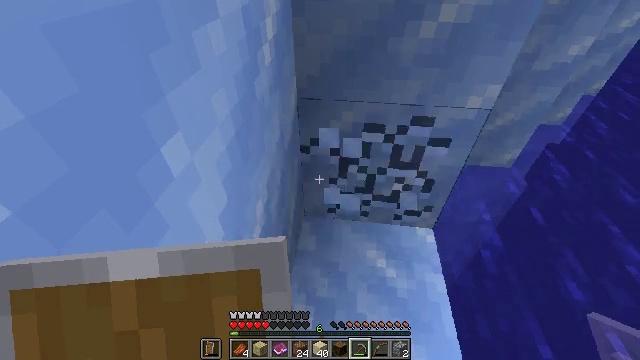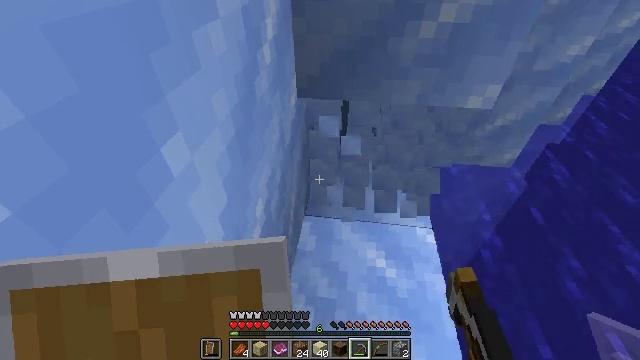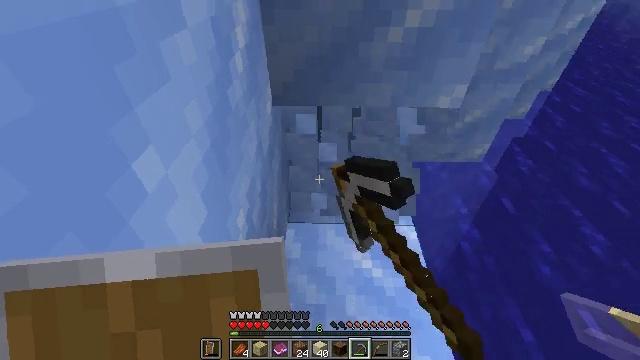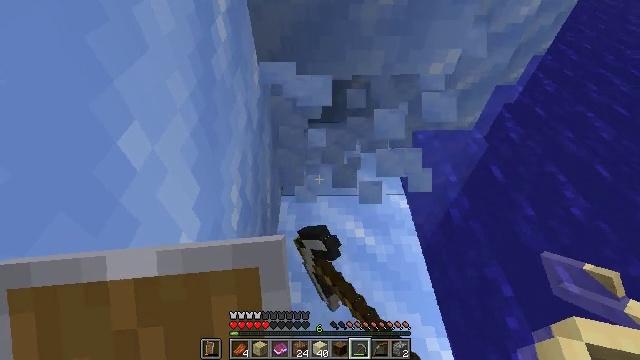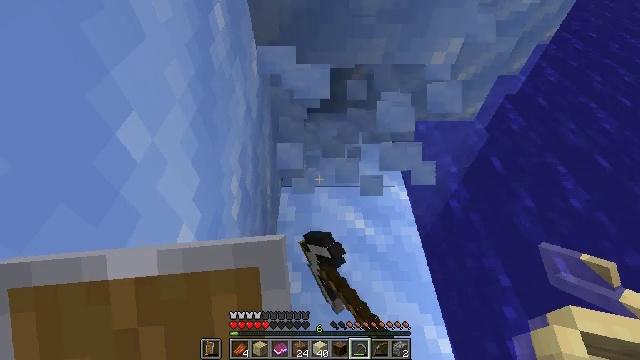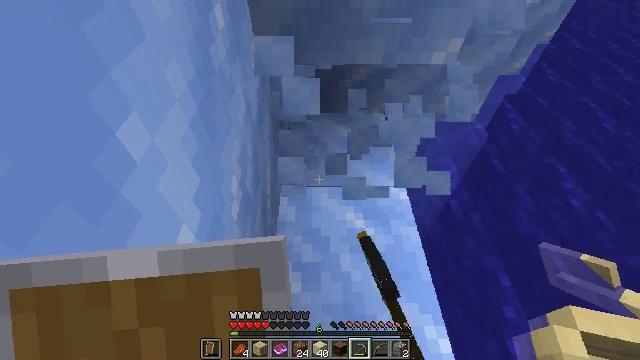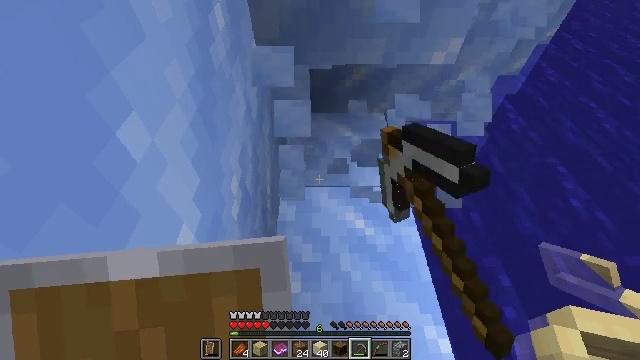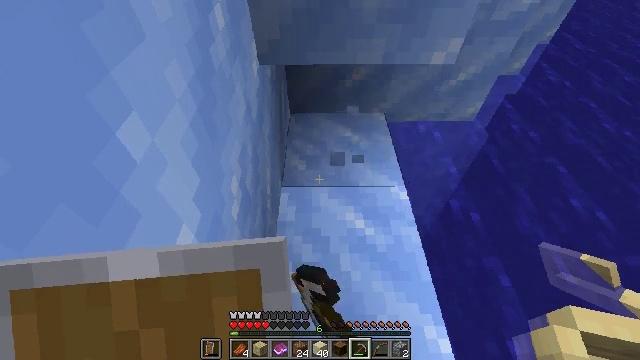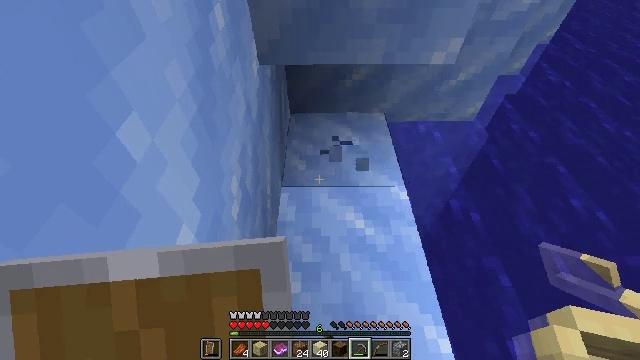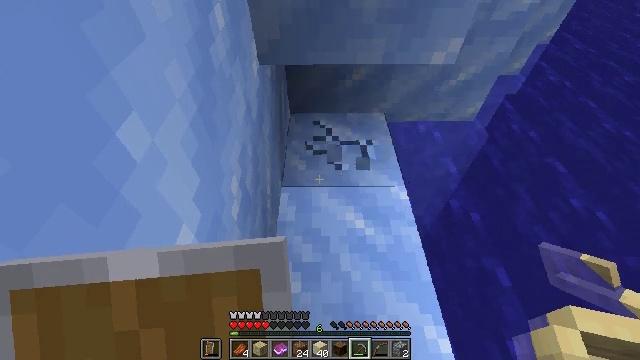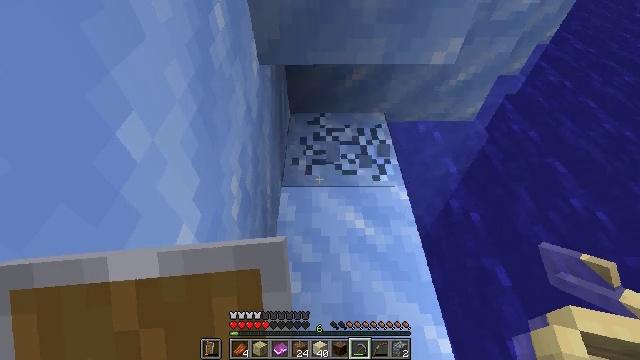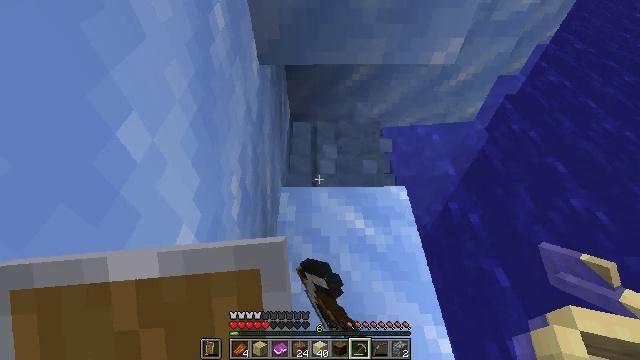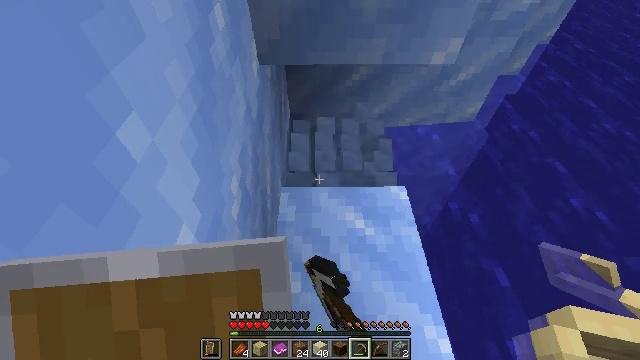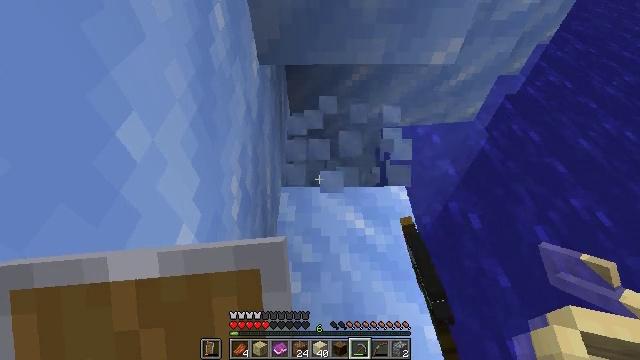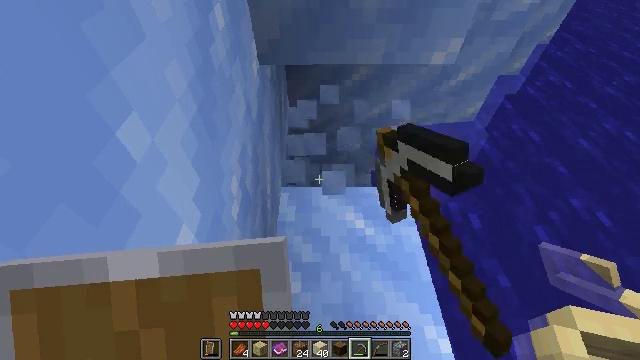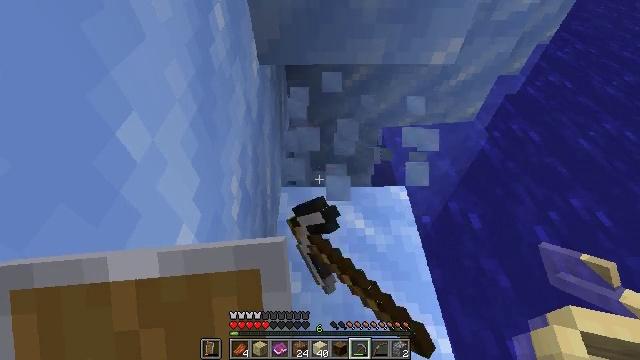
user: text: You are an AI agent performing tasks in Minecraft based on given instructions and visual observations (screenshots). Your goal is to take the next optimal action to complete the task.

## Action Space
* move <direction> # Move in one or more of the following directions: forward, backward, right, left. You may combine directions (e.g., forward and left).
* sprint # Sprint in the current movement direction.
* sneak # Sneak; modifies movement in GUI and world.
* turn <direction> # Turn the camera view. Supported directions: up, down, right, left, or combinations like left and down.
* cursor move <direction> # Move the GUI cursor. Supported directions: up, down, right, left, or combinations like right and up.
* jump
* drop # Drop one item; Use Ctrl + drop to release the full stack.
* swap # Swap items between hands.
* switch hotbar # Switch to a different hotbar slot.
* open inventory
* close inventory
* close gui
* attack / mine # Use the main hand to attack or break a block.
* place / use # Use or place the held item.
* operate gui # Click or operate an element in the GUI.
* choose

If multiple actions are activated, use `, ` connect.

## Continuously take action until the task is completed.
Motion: motion action
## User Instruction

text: Collect packed ice using a pickaxe.
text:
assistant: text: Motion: attack / mine
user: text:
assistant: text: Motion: turn right and up, attack / mine
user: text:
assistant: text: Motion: turn right and down, attack / mine
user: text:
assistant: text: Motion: turn down, attack / mine
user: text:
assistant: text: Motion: attack / mine
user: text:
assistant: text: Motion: attack / mine
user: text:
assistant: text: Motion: attack / mine
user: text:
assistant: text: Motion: attack / mine
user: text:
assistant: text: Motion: attack / mine
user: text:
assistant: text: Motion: attack / mine
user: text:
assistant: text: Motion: attack / mine
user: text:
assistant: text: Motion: attack / mine
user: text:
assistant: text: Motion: attack / mine
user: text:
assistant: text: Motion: attack / mine
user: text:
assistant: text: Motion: attack / mine
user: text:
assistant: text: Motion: attack / mine
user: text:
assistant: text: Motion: attack / mine
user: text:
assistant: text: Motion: attack / mine
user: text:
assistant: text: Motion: attack / mine
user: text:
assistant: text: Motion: attack / mine
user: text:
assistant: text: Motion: attack / mine
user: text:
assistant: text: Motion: turn down, attack / mine
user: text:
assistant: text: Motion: turn down, attack / mine
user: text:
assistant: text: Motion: attack / mine
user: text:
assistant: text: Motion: attack / mine
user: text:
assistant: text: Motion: attack / mine
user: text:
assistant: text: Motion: attack / mine
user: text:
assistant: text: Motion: attack / mine
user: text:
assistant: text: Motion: attack / mine
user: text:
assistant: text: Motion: attack / mine